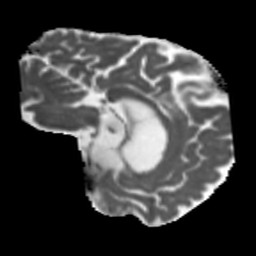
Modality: MD
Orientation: sagittal
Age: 71
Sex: male
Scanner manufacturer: siemens
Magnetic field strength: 3 T
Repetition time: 5.47 s
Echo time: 0.0854 s